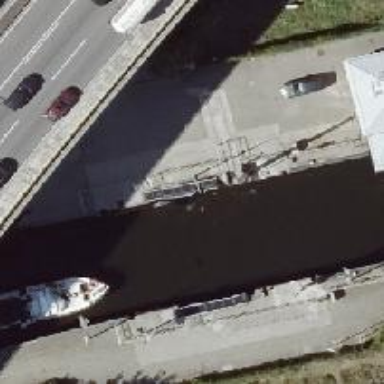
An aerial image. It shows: Lock gate on waterway.